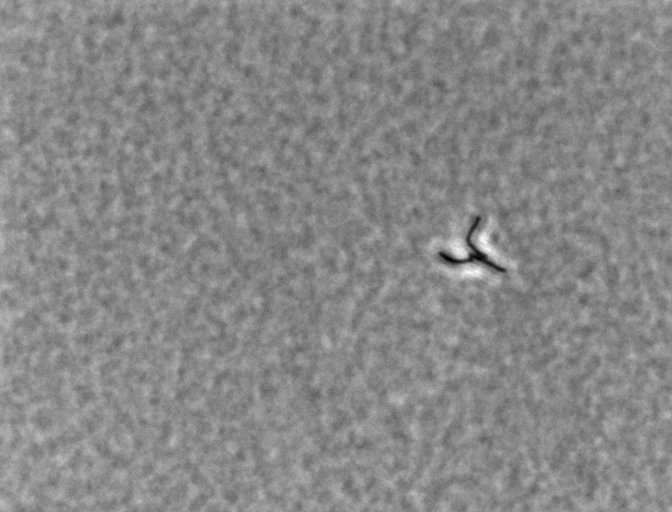
Phase contrast microscopy, 60x objective, 3 h incubation